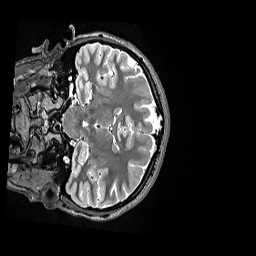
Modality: T2w
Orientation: coronal
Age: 22
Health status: ill
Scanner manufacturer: siemens
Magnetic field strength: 3 T
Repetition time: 3.2 s
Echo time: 0.564 s